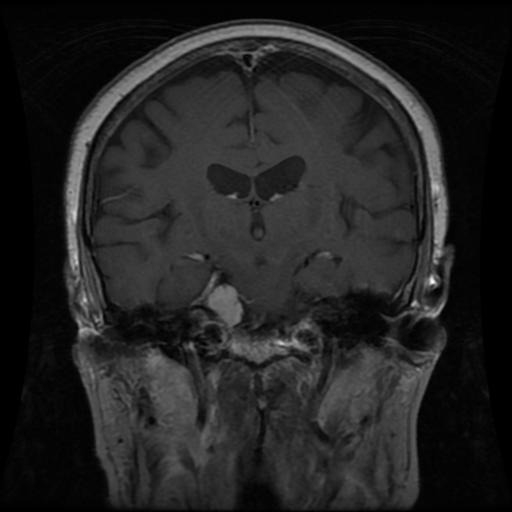
Label: meningioma